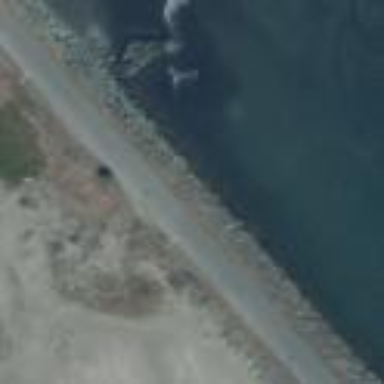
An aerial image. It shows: Breakwater structure.